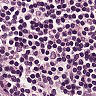
Metastatic tissue present: no